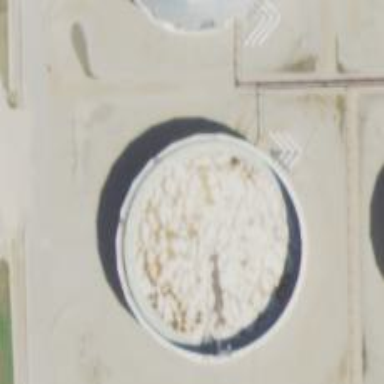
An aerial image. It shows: Storage tank which is man-made.